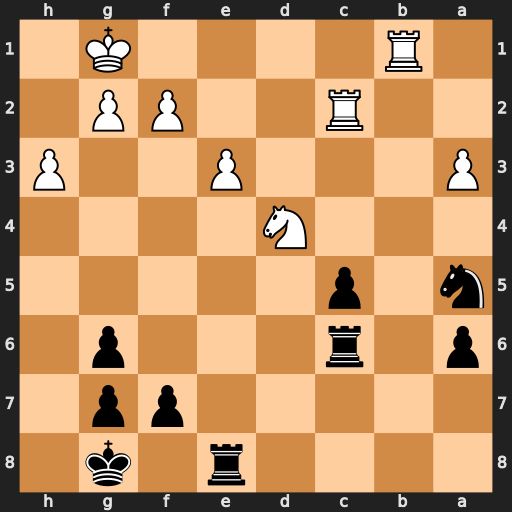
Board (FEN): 4r1k1/5pp1/p1r3p1/n1p5/3N4/P3P2P/2R2PP1/1R4K1
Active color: b
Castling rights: -
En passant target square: -
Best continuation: cxd4 Rxc6 Nxc6